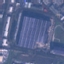
Land use / land cover: Industrial